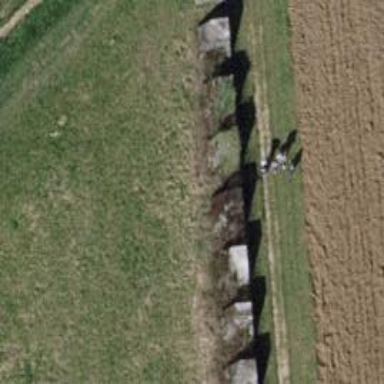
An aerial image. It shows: Block barrier.